Question: I am trying to get the transform matrix for SVG objects on my webpage. Here is the current statement I use to make sure it is picked up by one of the four CSS transform properties:
'''
$("#printdiv svg").each(function(){
var webkitMatrix = false;
var transform = $(this).css("transform");
if (transform == null || transform.indexOf("matrix") == -1)
transform = $(this).css("-ms-transform");
if (transform == null || transform.indexOf("matrix") == -1)
transform = $(this).css("-moz-transform");
if (transform == null || transform.indexOf("matrix") == -1){
transform = $(this).css("-webkit-transform");
webkitMatrix = true;
}
/* do stuff with matrix */
});
'''
(The reason I have a var "webkitMatrix" is because the function must parse the '-webkit-transform' matrix differently if true)
My problem is (like most everything that I do) IE10, Chrome, and FireFox pick up a matrix just fine, but IE 8/9 do not.
Here you can see the result of printing each CSS property to the console when using IE10 in IE9 mode/standards and FireFox (latest):

(Larger version here: <URL>
Is there something that I can use, maybe a 'filter:' or a different transform property so I can get my SVG information?
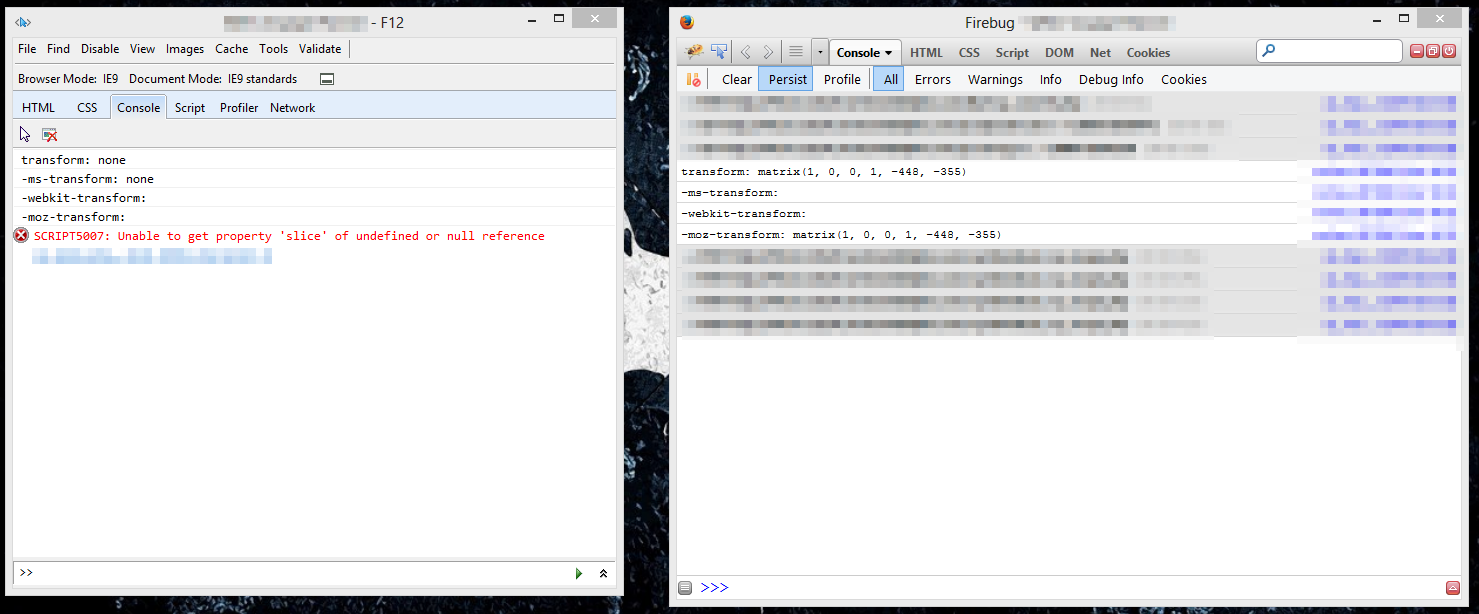
Answer: You can resolve a SVG matrix like so:
'''
svgElement = document.getElementById("mySVG_ID");
var matrixIE = new Array();
matrixIE[0] = svgElement.createSVGMatrix().a;
matrixIE[1] = svgElement.createSVGMatrix().c; //C and B are switched
matrixIE[2] = svgElement.createSVGMatrix().b;
matrixIE[3] = svgElement.createSVGMatrix().d;
matrixIE[4] = $("#mySVG_ID").css("left");
matrixIE[5] = $("#mySVG_ID").css("top");
'''
Leaflet uses VML objects instead of SVG objects for incompatible browsers. VML elements have the class name '.leaflet-vml-shape'. Because I rely on 'html2canvas' to render my pages as images, and 'html2canvas' does not work under IE8, there was no reason for me to research how to resolve a VML matrix.